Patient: sex M, age 73
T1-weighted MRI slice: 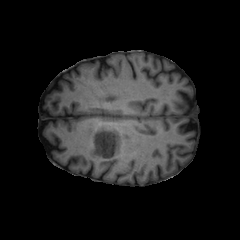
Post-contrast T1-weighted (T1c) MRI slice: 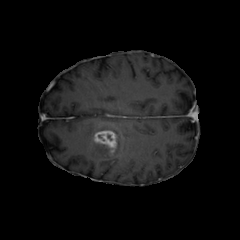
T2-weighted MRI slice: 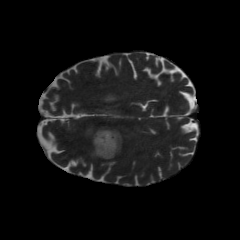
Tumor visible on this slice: yes
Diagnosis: Glioblastoma, IDH-wildtype
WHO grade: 4